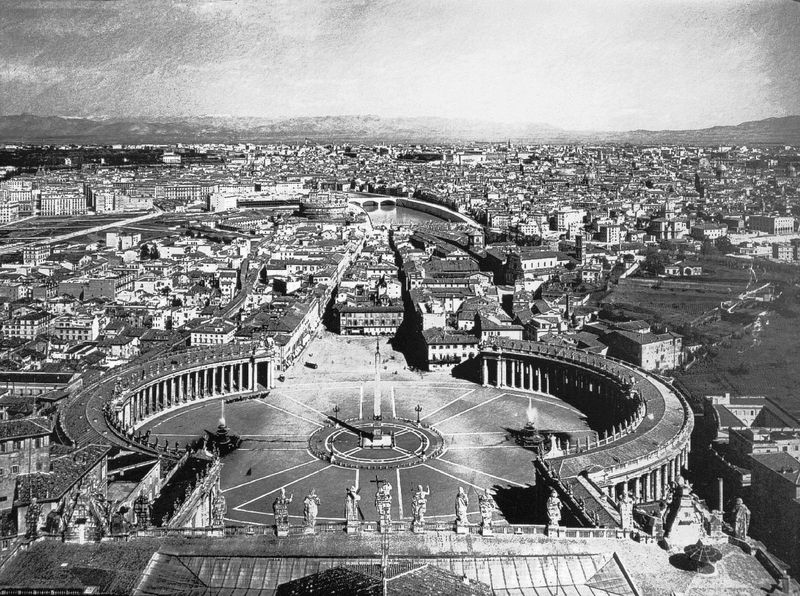
Titel: Petersplatz in Rom
Künstler: Giovanni Lorenzo Bernini
Standort: Rom, S. Pietro (EU - I - Latium)
Schlagwörter: himmel, fluss, landschaft, stadt, schwarz, säule, säulen, blick, dach, gebäude, haus, architektur, barock, häuser, hügel, weite, brücke, rund, berge, platz, vogelperspektive, figuren, papst, foto, fotografie, oben, straßen, kreuz, palast, dom, schwarz-weiss, pracht, arkaden, rom, photo, statuen, obelisk, vatikan, heilige, glauben, ewige stadt, tiber, petersdom, kolonade, st peter, petersplatz, kollosseum, großstadt, häusermeer, bernini, engelsburg, engelsbrücke, dachlandschaft, dome, säulenarkaden, himmel berge, petrusplatz